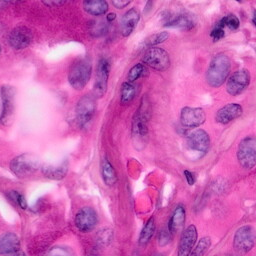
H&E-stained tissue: Pancreatic